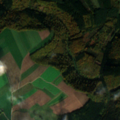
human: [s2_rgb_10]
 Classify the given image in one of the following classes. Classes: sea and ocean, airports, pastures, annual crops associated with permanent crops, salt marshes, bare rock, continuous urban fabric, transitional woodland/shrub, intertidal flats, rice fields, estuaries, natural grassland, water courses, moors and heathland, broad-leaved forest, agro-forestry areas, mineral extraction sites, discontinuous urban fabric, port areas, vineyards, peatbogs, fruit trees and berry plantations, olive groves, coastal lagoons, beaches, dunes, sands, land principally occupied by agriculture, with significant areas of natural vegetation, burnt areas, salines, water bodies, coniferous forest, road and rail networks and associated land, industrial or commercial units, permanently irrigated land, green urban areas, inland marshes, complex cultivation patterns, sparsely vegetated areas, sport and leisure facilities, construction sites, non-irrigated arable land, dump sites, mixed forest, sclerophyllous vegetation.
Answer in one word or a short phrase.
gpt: non-irrigated arable land, pastures, broad-leaved forest, coniferous forest